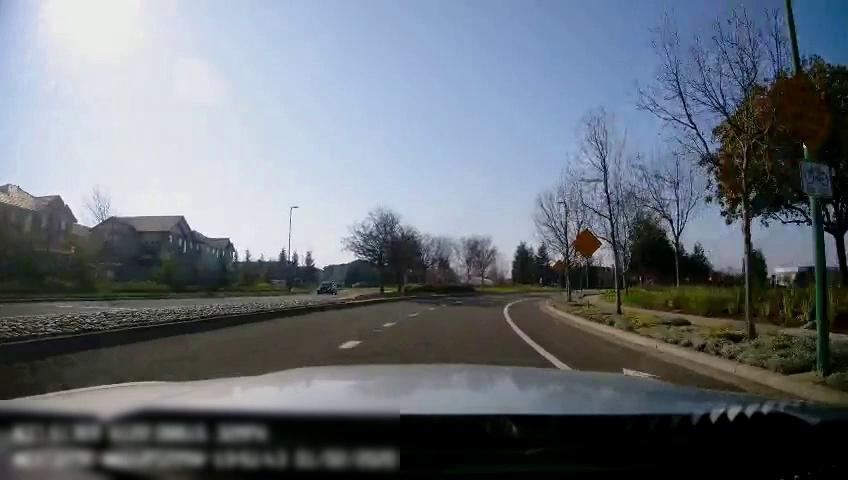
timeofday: Day
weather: Sunny
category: Drivable Space
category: Drivable Space
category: Vehicles | SUV
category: Lanes | Alternate Lane
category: Lanes | Alternate Lane
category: Traffic | Signs
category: Traffic | Signs